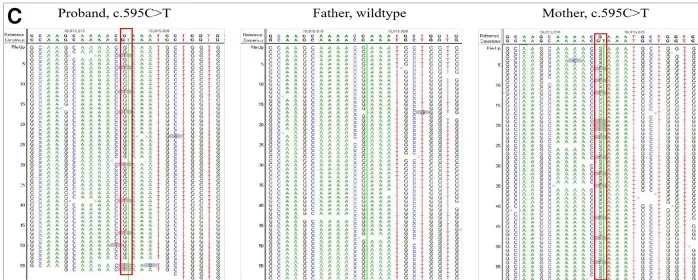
Pedigree of the patient family and Sanger analysis for the mosaic mutation in CLCKNB. (C) Next-generation sequencing detected c.595G > T in the CLCNKB gene in the patient and her parents.
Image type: chart (chart)